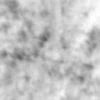
Label: no_change